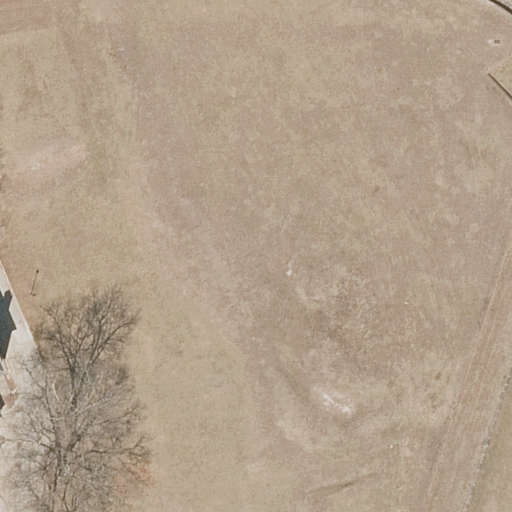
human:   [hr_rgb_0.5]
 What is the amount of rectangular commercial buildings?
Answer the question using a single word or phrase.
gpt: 0

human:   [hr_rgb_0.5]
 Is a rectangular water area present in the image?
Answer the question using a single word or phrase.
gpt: no

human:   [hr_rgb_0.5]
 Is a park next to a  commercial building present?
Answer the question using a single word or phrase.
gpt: no

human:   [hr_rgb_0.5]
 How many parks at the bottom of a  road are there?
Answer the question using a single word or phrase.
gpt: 0

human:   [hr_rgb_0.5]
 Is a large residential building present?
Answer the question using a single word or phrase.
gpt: no

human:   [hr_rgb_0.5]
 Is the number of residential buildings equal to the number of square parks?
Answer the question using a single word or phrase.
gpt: no

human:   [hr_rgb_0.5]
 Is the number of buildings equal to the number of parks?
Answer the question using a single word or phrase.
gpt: yes

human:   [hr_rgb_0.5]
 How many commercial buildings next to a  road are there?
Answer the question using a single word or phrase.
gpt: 0

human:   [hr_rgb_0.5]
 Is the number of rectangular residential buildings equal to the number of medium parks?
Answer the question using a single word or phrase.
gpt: yes

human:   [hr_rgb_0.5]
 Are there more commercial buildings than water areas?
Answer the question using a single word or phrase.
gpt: no

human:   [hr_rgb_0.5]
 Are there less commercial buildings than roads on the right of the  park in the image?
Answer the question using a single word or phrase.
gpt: yes

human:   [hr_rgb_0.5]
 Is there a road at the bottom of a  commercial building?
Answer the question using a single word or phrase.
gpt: no

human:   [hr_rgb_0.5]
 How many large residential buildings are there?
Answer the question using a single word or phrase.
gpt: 0

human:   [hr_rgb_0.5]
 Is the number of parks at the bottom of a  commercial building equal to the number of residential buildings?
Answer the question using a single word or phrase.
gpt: no

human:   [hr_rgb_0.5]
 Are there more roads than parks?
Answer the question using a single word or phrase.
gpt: yes

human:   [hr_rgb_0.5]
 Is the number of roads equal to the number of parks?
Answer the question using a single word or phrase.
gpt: no

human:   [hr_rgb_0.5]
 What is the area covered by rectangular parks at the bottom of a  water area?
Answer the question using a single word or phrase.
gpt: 0m2

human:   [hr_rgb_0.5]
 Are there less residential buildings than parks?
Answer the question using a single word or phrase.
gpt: no

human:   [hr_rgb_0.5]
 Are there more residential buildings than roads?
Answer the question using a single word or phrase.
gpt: no

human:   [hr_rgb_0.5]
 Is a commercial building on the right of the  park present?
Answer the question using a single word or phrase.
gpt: no

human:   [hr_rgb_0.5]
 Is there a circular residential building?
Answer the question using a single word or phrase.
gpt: no

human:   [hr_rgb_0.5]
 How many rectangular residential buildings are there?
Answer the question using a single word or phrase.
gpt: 0

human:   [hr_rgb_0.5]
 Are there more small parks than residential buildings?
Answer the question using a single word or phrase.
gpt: no

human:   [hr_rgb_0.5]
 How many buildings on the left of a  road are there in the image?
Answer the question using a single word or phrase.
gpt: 1

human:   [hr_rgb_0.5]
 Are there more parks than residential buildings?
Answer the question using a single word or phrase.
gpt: no

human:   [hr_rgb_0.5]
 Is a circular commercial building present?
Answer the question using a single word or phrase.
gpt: no

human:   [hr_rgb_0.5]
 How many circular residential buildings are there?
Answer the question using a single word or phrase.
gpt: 0

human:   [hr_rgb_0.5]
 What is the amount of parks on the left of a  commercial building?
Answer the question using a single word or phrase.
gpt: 0

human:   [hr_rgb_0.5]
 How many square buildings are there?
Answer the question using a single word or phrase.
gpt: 0

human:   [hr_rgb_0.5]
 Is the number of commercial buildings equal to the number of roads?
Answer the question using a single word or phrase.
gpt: no

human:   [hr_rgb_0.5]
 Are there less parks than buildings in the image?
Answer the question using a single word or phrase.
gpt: no

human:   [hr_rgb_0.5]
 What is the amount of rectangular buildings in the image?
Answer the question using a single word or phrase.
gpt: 0

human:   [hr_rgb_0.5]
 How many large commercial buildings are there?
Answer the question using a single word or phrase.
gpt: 0

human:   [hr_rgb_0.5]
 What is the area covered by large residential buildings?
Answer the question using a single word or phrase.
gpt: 0m2

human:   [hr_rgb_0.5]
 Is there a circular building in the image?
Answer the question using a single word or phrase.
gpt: no

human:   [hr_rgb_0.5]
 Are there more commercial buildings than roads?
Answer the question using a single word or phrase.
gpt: no